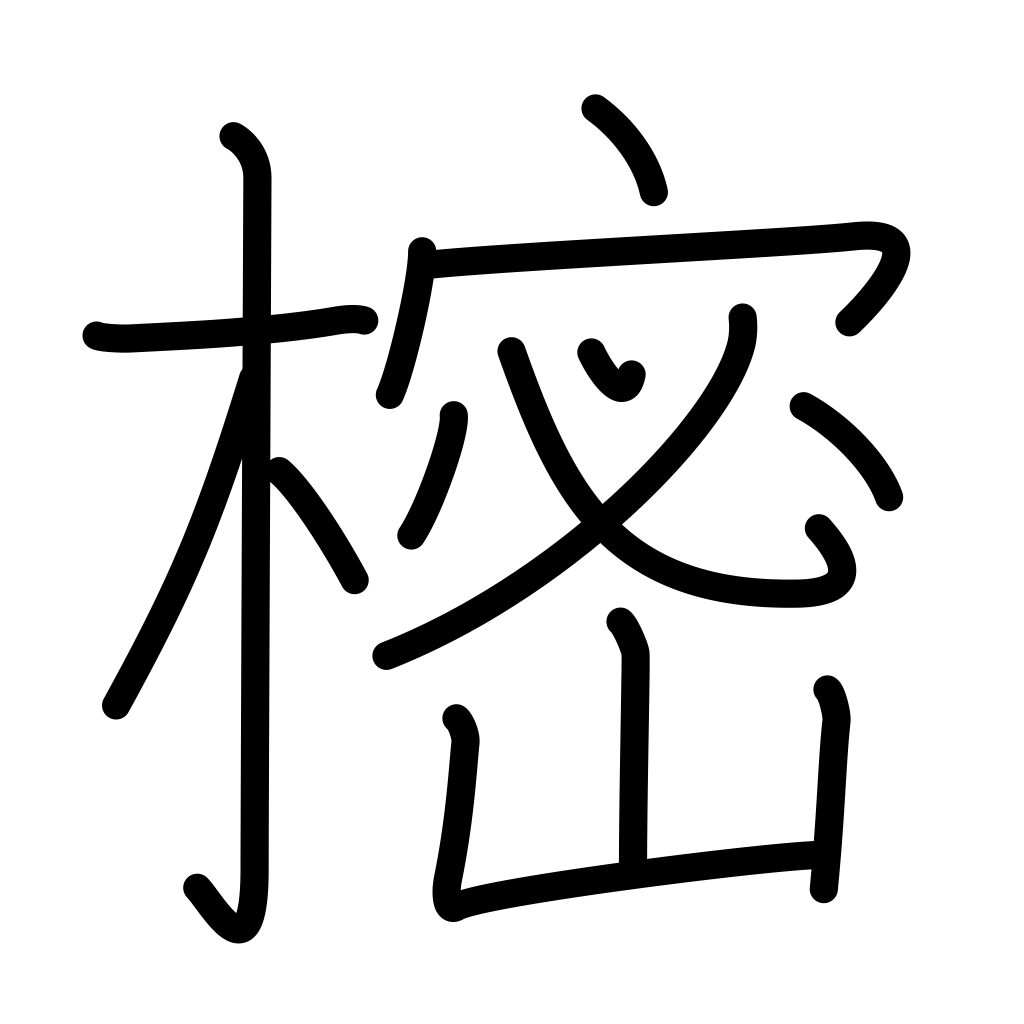
Meaning: tree whose branches are placed on Buddhist graves